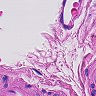
Metastatic tissue present: no